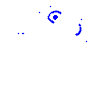
Particle: kaon